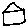
Label: house